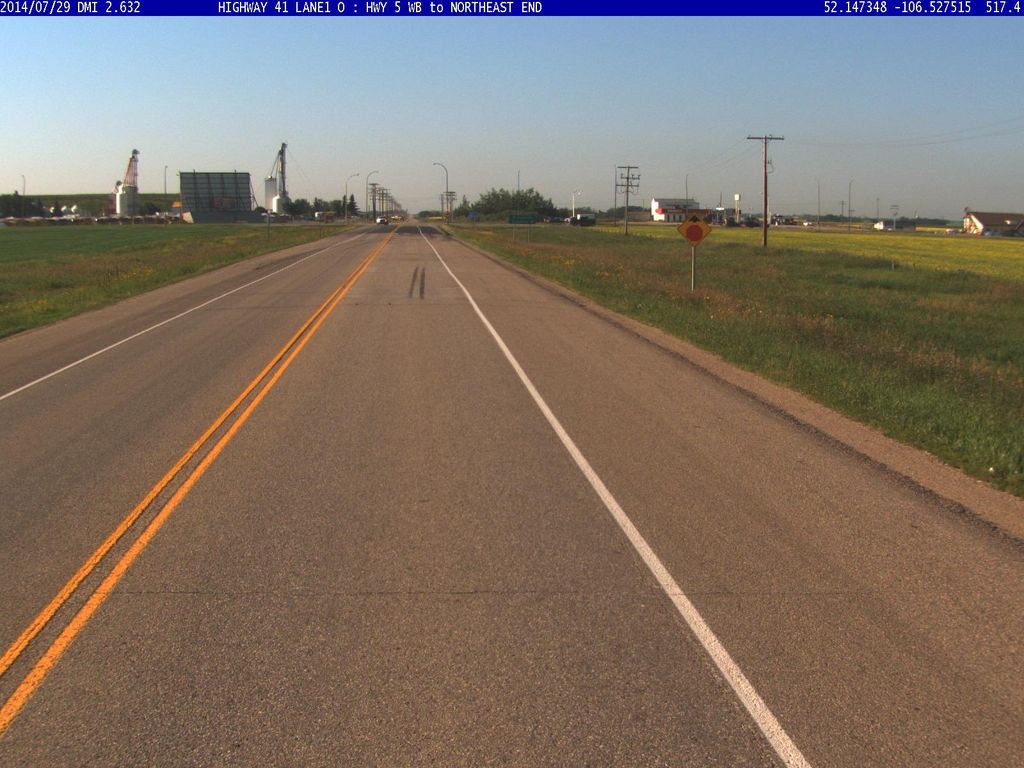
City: saskatoon